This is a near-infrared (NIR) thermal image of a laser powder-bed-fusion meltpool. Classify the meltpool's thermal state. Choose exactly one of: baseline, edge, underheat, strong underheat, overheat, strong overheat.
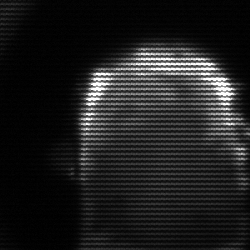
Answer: baseline